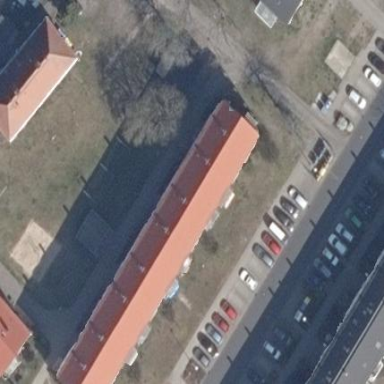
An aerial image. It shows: Residential building with red gabled roof.